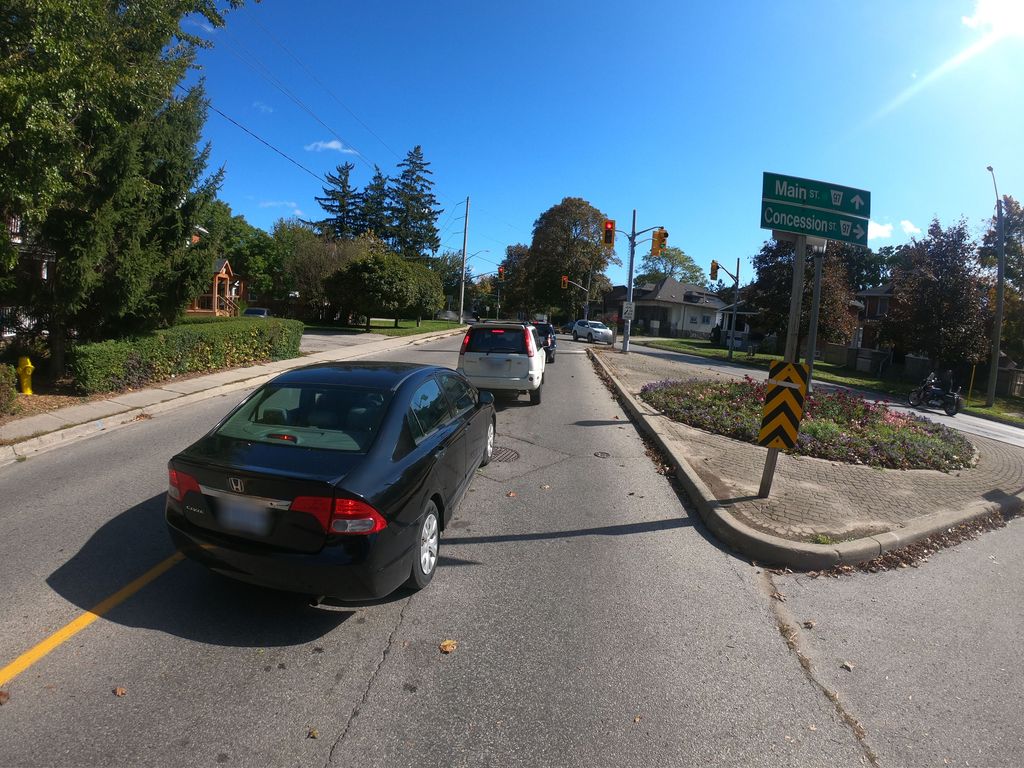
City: kitchener-waterloo